Question: I am trying to change the view of shipping method in checkout page, this is what I have now:

I want to remove radio button and show free shipping if its free, otherwise I want to show flat rate, its decided by the total purchase amount.
But I am not able to find the page where I can change this. I found some files related to shipping:
'''
/app/design/frontend/base/default/template/checkout/onepage/shipping.phtml
/app/design/frontend/base/default/template/checkout/onepage/shipping_method.phtml
'''
but shipping method content is not coming from these files.
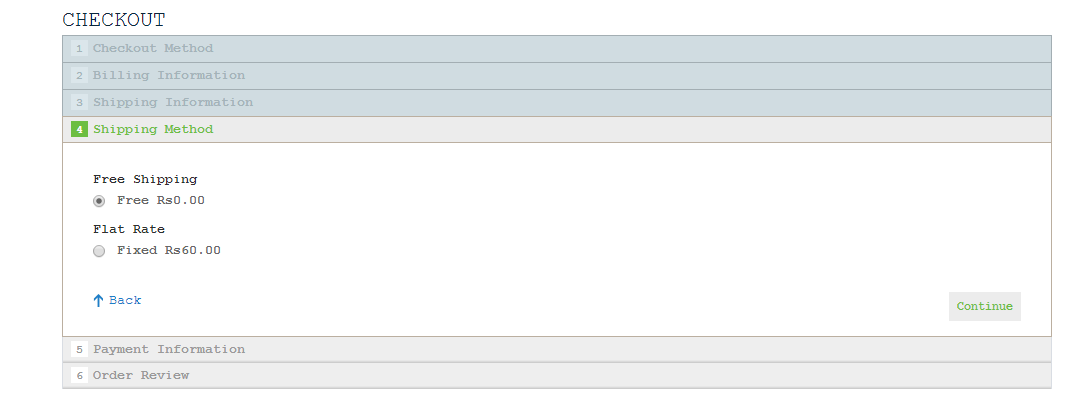
Answer: The available methods are rendered in '/app/design/frontend/base/default/template/checkout/onepage/shipping_method/available.phtml'
Look around line 34:
'''
foreach ($_shippingRateGroups as $code => $_rates):
'''
You can add your condition below that line to show free shipping or flat rate.
Alternatively, you can override 'Mage_Checkout_Block_Onepage_Shipping_Method_Available::getShippingRates()' method so that shipping method of your choice is displayed.